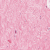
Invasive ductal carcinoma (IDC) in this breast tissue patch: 0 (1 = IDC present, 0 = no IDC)